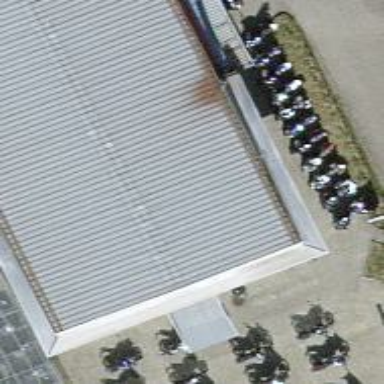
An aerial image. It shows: Motorcycle shop.